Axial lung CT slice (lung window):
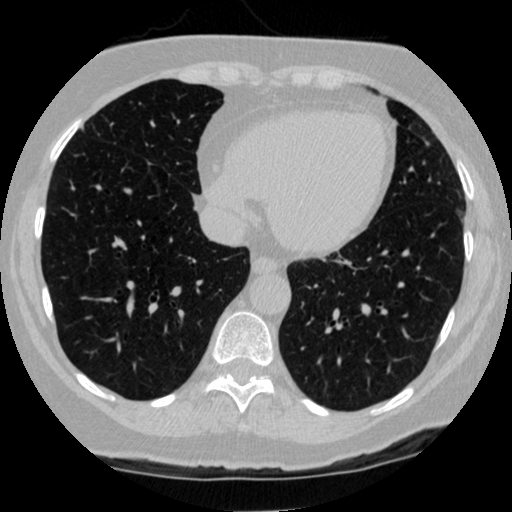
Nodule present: no